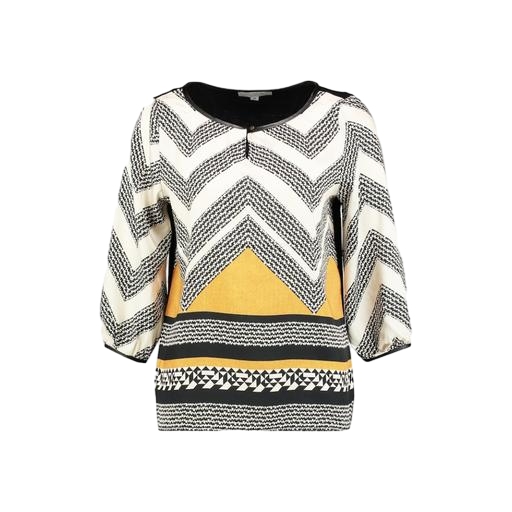
black geo-print t-shirt only macy, multicolor v-neck top only macy, multicolor chevron-print blouse, white background